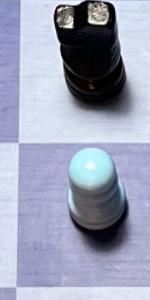
Label: Pawn_White